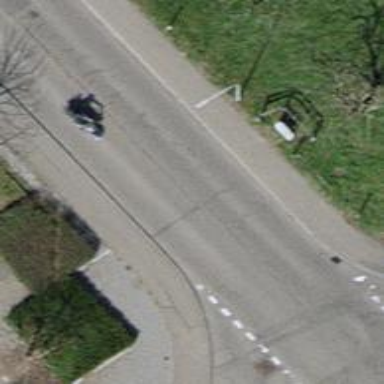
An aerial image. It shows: Uncontrolled zebra crossing with central island.